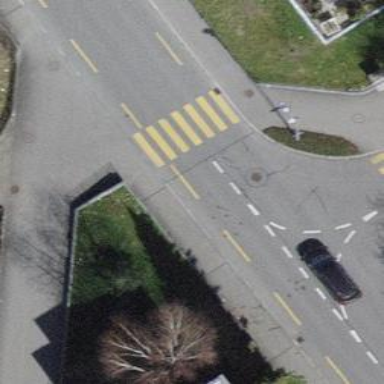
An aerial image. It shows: Marked footway crossing with visible markings.